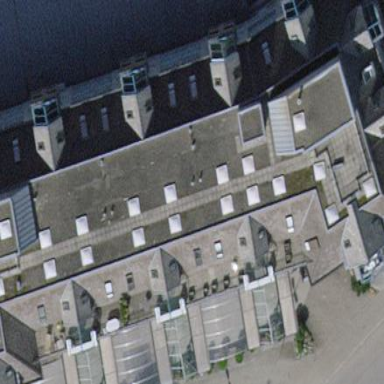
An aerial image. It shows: Building with hipped roof.